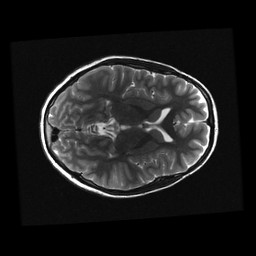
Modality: T2w
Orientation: axial
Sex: female
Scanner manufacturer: ge
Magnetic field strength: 3 T
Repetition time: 5 s
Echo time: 0.101 s